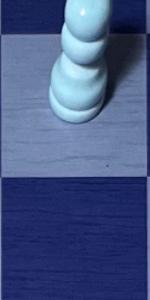
Label: Empty